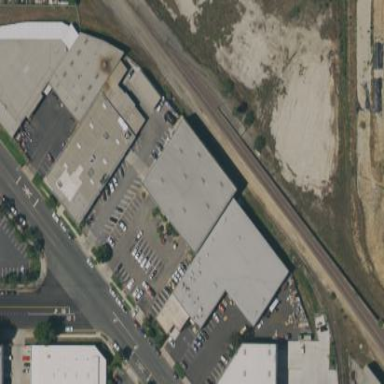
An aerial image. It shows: Commercial building.